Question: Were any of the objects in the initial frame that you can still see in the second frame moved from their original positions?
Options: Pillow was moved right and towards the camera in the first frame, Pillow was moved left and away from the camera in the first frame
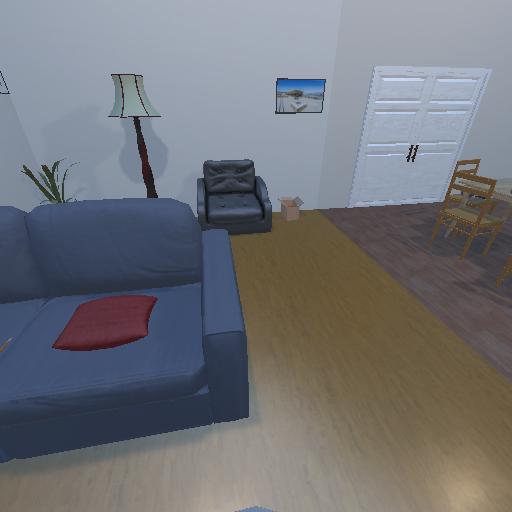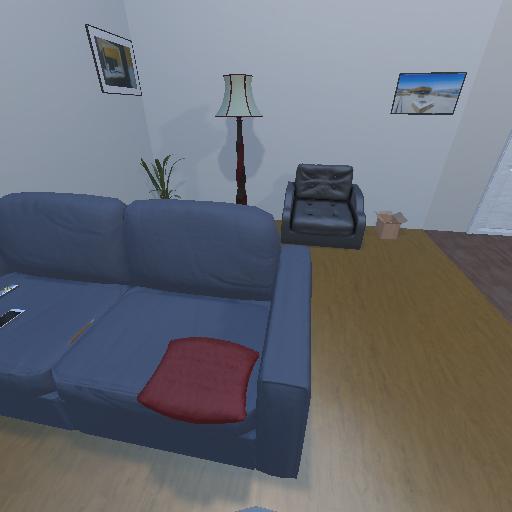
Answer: Pillow was moved right and towards the camera in the first frame